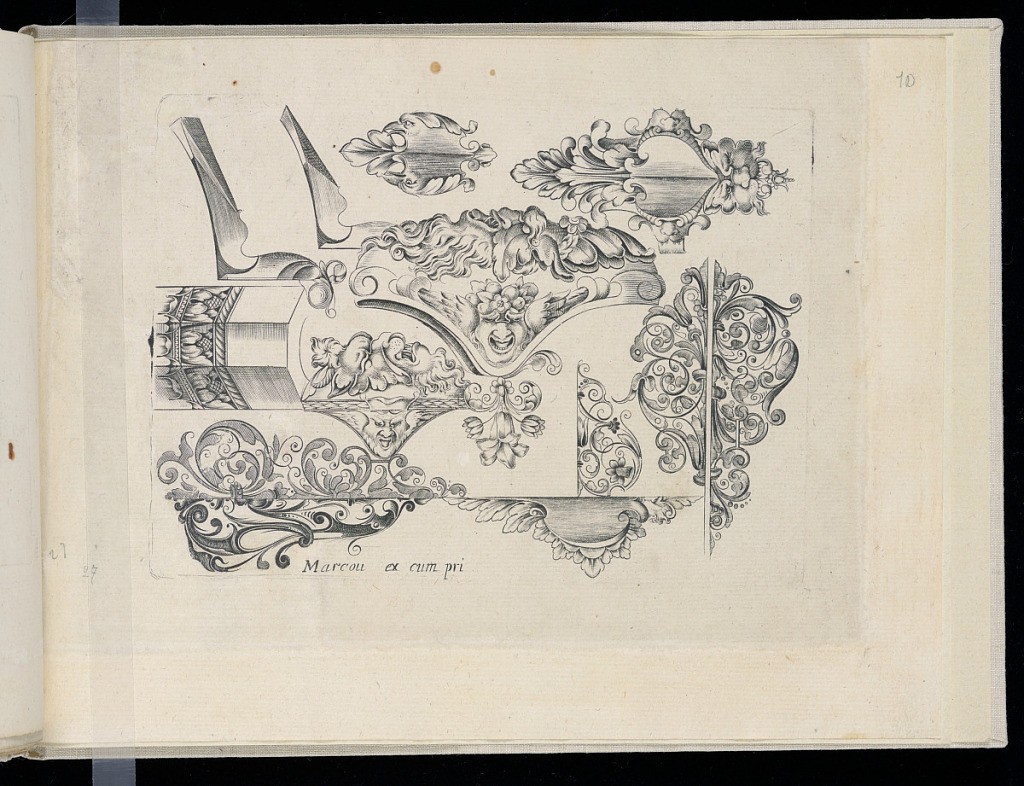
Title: Designs for Gun Parts and Ornament
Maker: François Marcou, French, 1595 – 1660
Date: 1657
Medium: Engraving on laid paper
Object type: Print
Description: Designs for gun parts and ornament decorated with grotesque ornament, mascarons (masks), fantastical animals, cartouche, fleurons, flowers, scrolling leaves (rinceaux), and foliate scrolls. The plate is signed.